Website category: sports
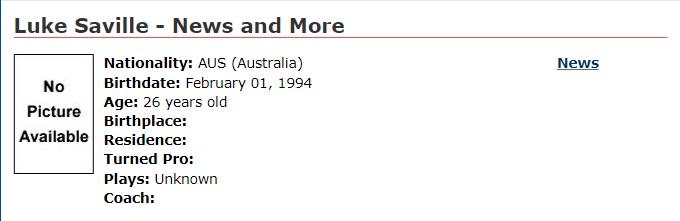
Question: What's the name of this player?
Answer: Luke Saville

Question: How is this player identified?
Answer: Luke Saville

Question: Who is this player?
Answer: Luke Saville

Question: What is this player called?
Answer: Luke Saville

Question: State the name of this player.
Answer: Luke Saville

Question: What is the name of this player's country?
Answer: AUS

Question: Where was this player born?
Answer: AUS

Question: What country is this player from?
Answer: AUS

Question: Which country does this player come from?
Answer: AUS

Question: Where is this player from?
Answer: AUS

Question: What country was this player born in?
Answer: AUS

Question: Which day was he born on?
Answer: February 01, 1994

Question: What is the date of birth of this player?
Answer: February 01, 1994

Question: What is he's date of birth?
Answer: February 01, 1994

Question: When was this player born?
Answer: February 01, 1994

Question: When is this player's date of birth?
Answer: February 01, 1994

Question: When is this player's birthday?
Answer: February 01, 1994

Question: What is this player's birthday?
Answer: February 01, 1994

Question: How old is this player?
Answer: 26 years old

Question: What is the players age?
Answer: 26 years old

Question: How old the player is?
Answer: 26 years old

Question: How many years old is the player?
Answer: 26 years old